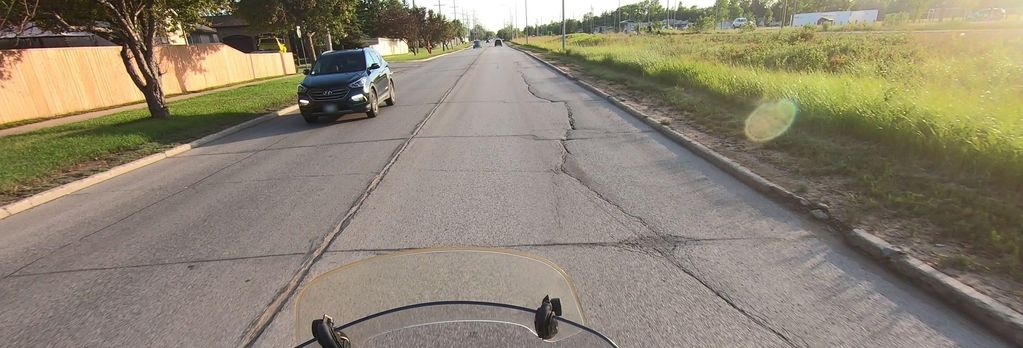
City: winnipeg